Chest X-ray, AP view. Patient: 57 years old, sex M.
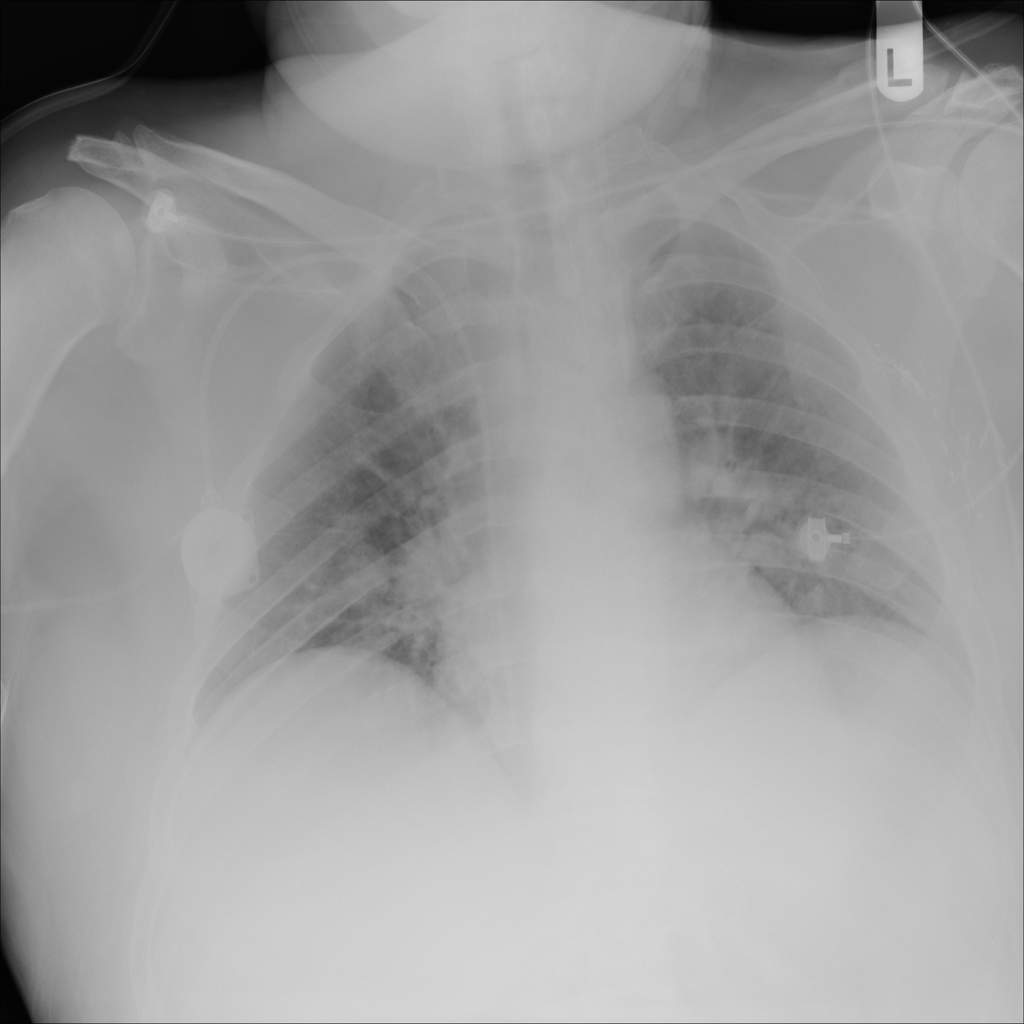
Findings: No Finding